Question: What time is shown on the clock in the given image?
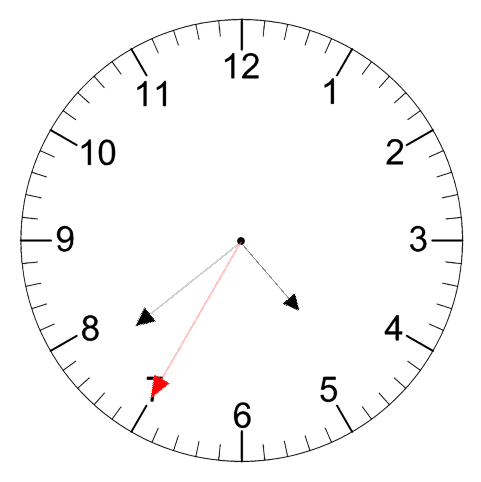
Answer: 04:38:35